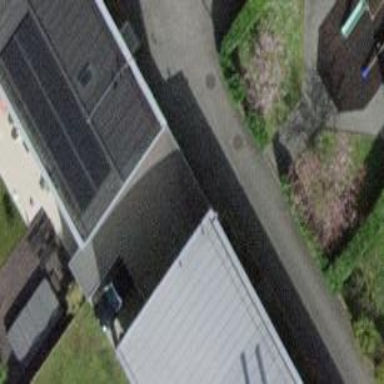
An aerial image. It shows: View of roof of building.